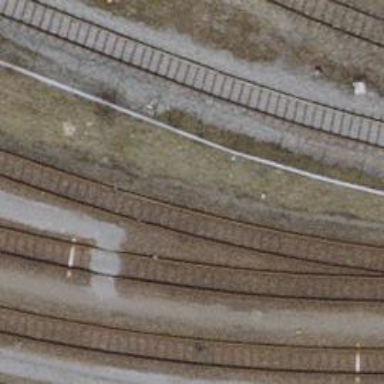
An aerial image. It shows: Single-track railway spur.